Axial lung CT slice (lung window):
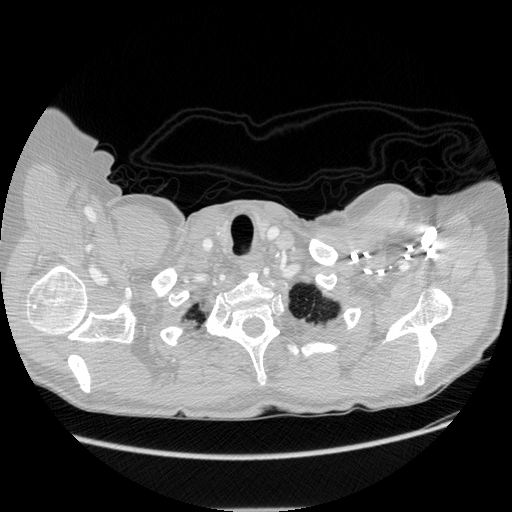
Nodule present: no